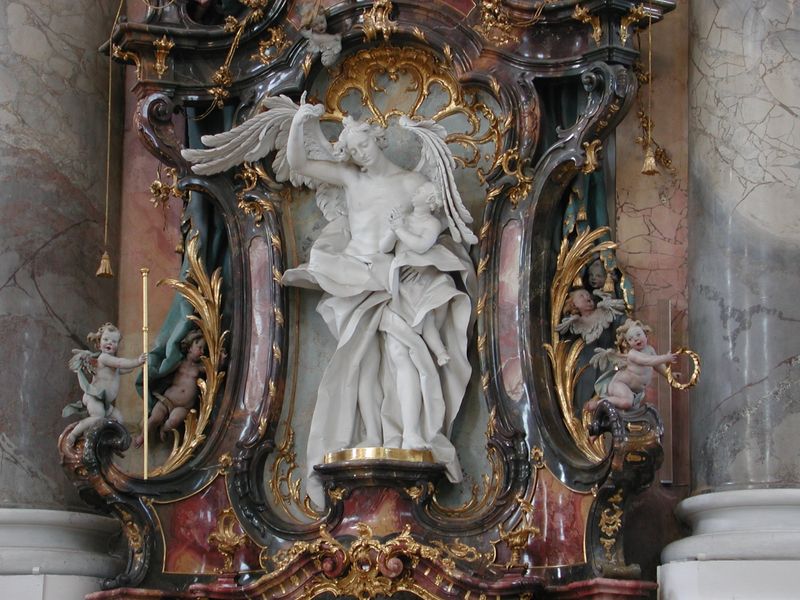
Titel: Ottobeuren, Klosterkirche
Künstler: Christoph Vogt
Standort: Ottobeuren, Klosterkirche (EU - D - Bayern)
Schlagwörter: blätter, flügel, weiß, grün, grau, marmor, säulen, rot, barock, federn, sockel, gold, kind, engel, ranken, skulptur, stab, stuck, quaste, marmoriert, zeigen, vergoldet, kranz, lorbeerkranz, altar, kapitell, schnörkel, glocke, palmen, putten, putti